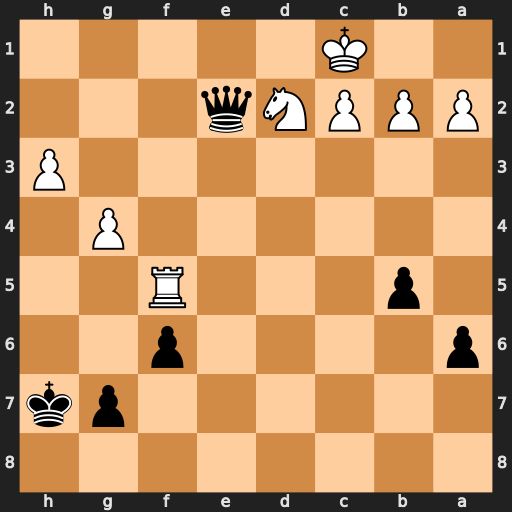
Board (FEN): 8/6pk/p4p2/1p3R2/6P1/7P/PPPNq3/2K5
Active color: b
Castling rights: -
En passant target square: -
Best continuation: Qe1#